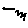
Label: zigzag